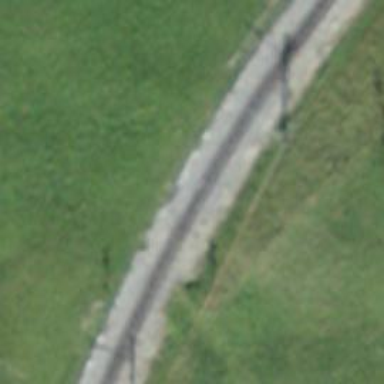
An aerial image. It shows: Narrow-gauge railway with single track. The railway is electrified with contact line.